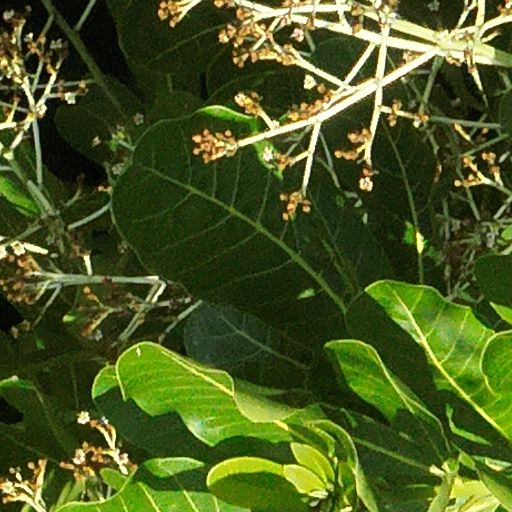
Species: Anacardium excelsum
GBIF accepted scientific name: Anacardium excelsum
Crown area (m\u00b2): 217.534